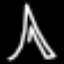
Label: The Eiffel Tower